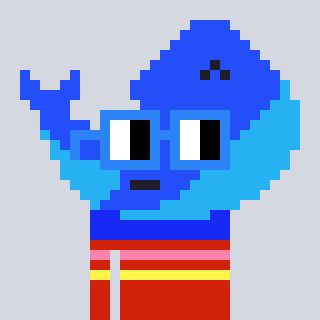
a pixel art character with square blue glasses, a whale-shaped head and a red-colored body on a cool background